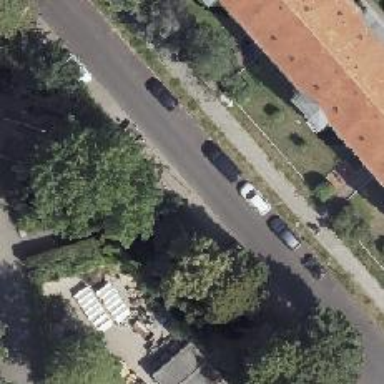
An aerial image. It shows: There is parking obstacle present.